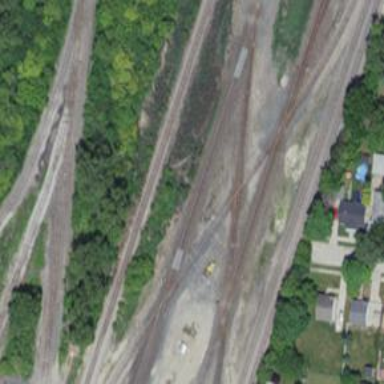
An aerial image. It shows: Railway crossing.